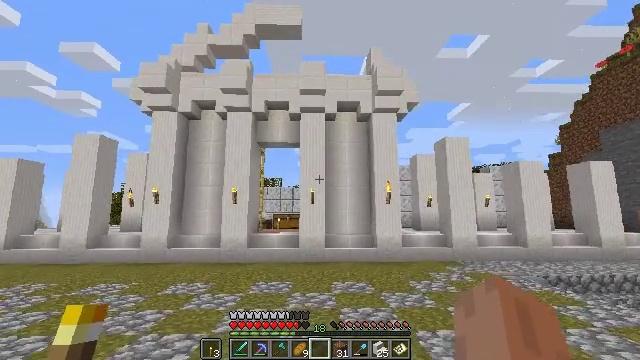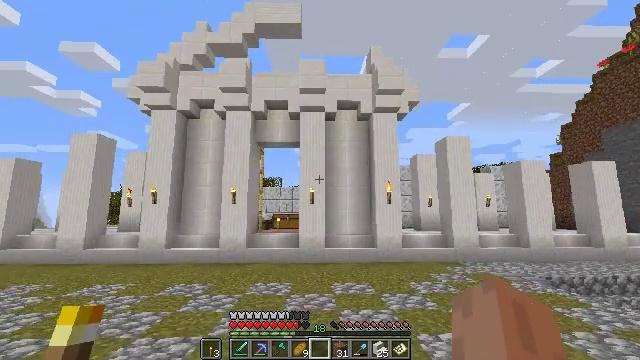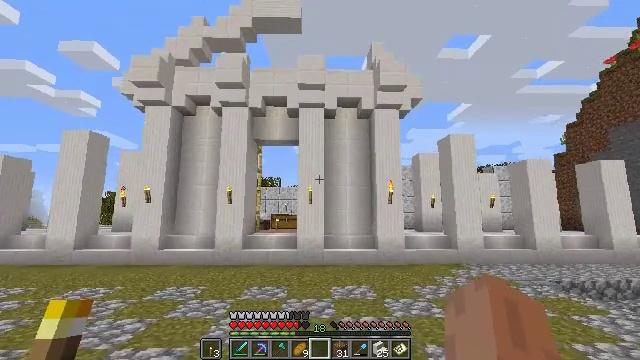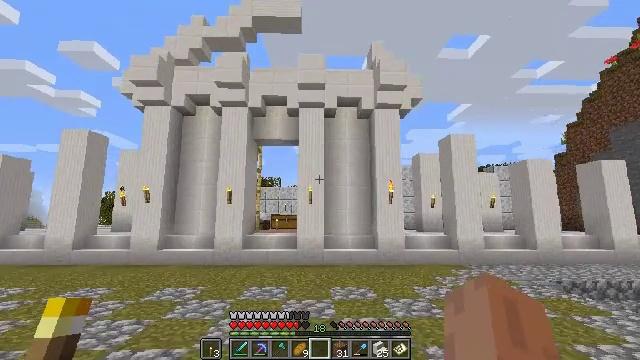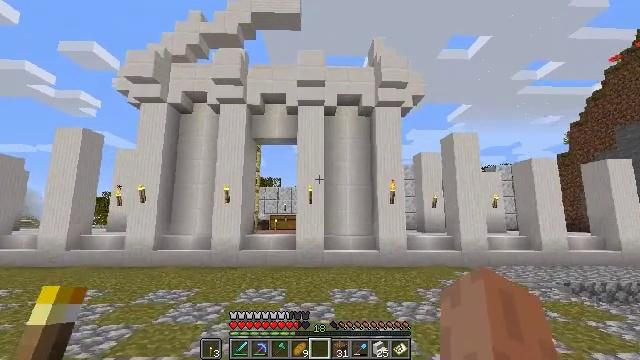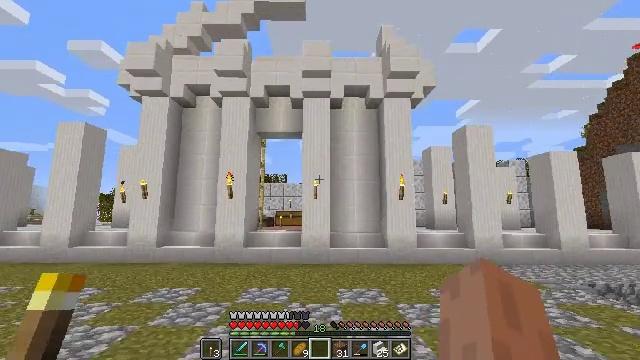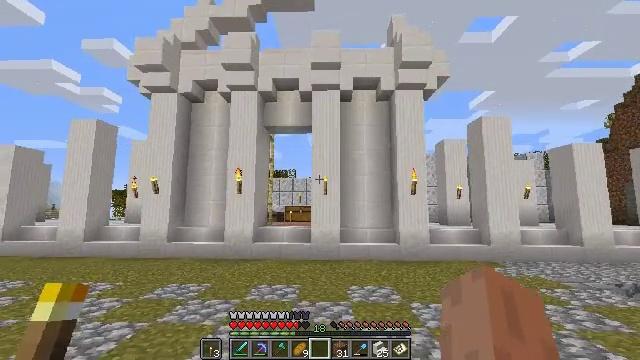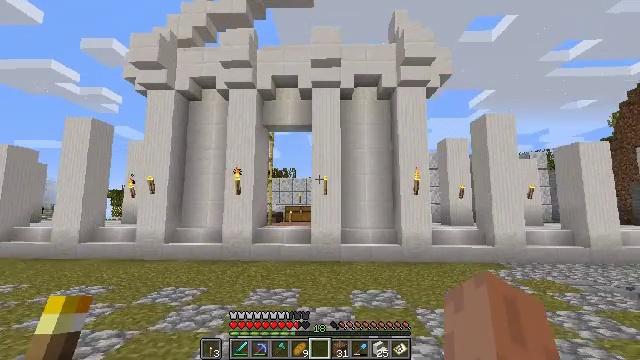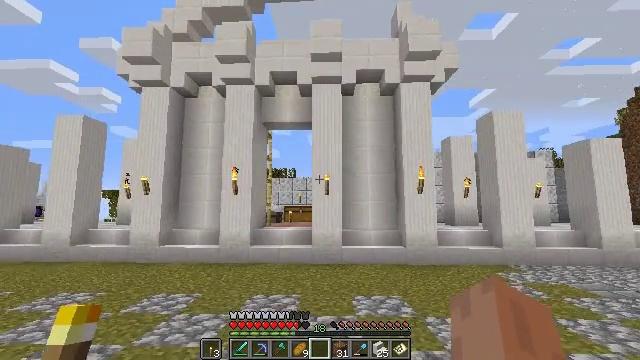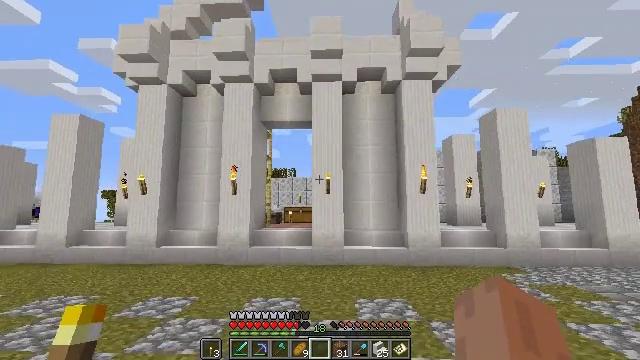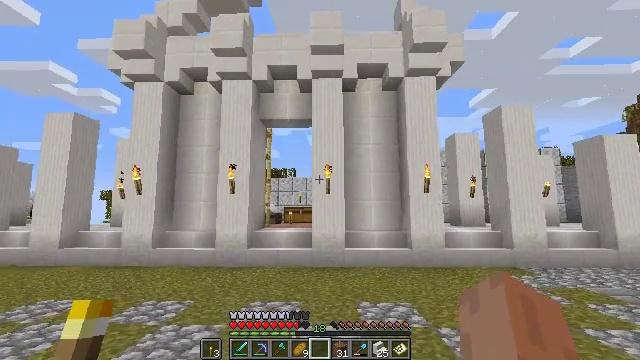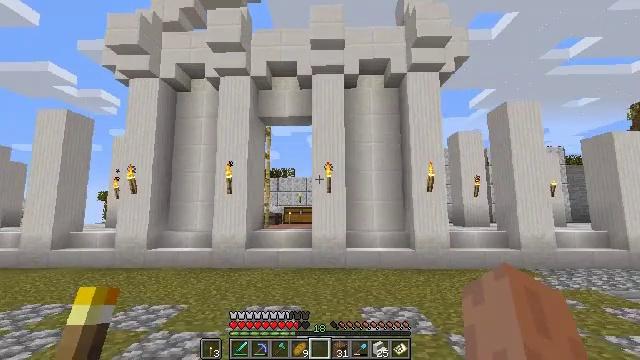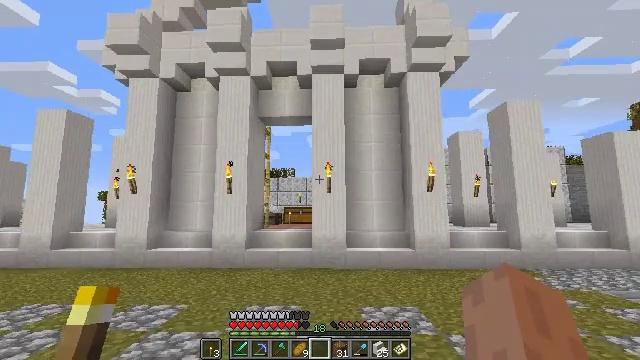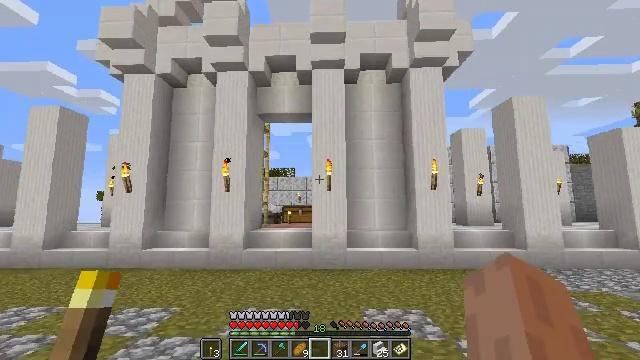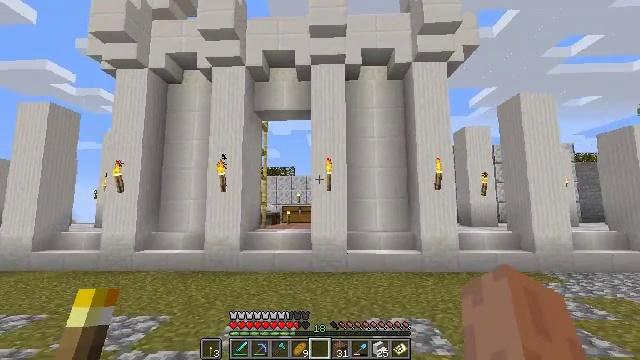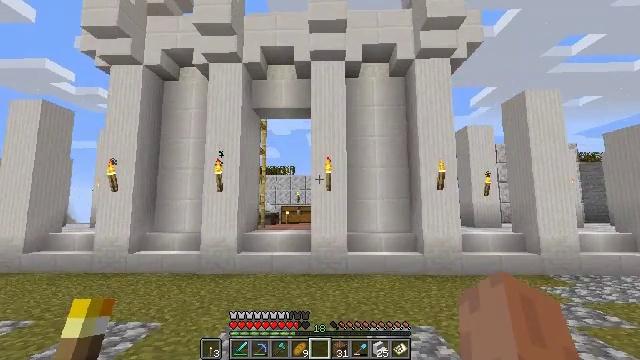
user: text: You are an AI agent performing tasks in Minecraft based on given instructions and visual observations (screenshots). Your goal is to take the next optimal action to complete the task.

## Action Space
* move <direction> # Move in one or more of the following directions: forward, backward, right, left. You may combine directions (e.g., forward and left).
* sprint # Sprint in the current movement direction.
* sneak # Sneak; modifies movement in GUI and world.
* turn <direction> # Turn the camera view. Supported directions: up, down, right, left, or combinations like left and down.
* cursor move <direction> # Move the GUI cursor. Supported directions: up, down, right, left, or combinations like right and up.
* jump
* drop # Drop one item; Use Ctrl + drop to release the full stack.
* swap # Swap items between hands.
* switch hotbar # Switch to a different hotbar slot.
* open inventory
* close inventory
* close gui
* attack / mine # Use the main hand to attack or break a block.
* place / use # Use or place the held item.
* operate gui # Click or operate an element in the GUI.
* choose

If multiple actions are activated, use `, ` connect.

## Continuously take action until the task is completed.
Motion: motion action
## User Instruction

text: Attack the quartz pillar to collect it.
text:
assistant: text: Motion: move forward
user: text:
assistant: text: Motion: move forward
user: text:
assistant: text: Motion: move forward
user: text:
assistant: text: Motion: move forward
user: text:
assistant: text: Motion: move forward, turn left
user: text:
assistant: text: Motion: move forward, turn left and down
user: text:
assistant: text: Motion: move forward
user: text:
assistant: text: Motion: move forward
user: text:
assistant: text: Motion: move forward
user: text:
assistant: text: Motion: move forward
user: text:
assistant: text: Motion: move forward
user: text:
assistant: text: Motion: move forward
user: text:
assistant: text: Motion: move forward
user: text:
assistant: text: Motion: move forward
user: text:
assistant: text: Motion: move forward
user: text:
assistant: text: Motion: move forward
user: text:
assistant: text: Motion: move forward
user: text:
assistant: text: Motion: move forward
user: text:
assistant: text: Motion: move forward
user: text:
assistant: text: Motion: move forward
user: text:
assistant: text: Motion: move forward
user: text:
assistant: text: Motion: move forward
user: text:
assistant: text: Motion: move forward
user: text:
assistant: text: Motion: move forward
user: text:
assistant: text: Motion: move forward
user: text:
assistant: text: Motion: move forward
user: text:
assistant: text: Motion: move forward
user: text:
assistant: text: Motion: move forward
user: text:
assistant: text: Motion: move forward
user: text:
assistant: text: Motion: move forward